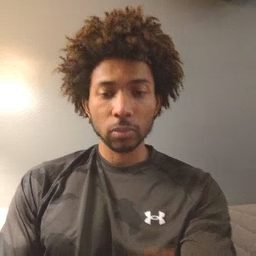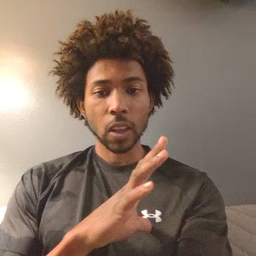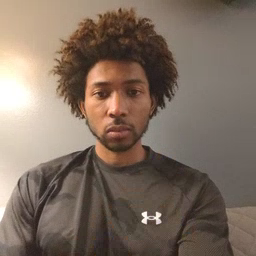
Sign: fine